Field crop: maize
Growth stage: 2
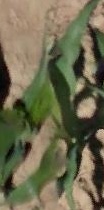
Species: maize